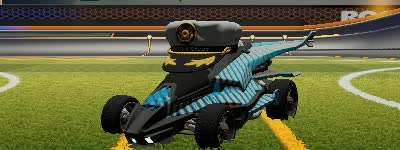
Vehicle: aftershock